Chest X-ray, AP view. Patient: 6 years old, sex M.
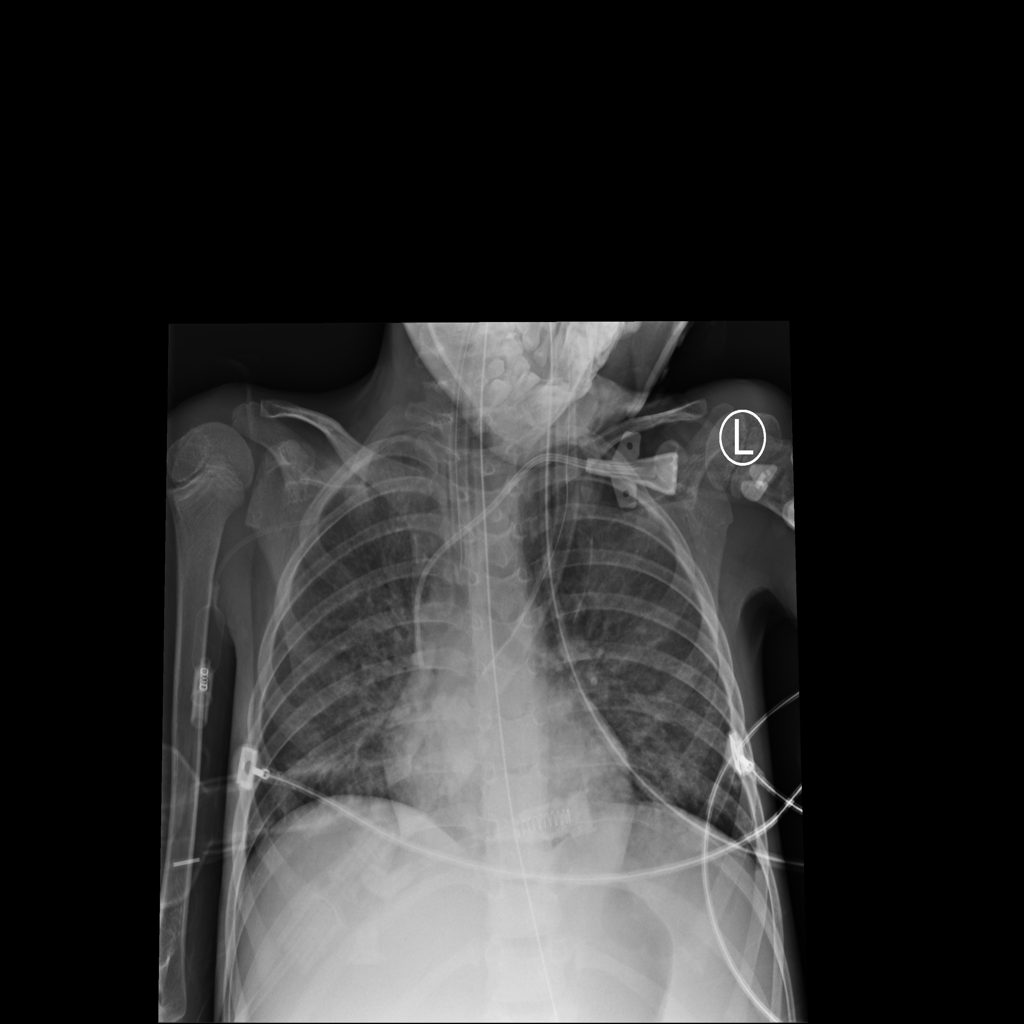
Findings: Atelectasis, Infiltration